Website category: phone
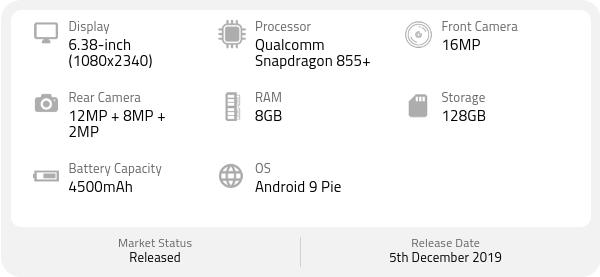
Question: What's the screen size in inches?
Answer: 6.38-inch

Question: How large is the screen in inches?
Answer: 6.38-inch

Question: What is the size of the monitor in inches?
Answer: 6.38-inch

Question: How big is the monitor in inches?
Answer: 6.38-inch

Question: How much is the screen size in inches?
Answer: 6.38-inch

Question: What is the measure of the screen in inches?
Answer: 6.38-inch

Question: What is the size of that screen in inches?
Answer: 6.38-inch

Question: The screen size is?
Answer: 6.38-inch

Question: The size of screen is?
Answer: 6.38-inch

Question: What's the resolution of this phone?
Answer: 1080x2340

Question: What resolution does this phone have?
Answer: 1080x2340

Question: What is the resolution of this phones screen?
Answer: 1080x2340

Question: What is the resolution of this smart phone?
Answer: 1080x2340

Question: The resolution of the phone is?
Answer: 1080x2340

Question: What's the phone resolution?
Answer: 1080x2340

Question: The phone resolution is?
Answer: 1080x2340

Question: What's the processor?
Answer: Qualcomm Snapdragon 855+

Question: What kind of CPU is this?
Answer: Qualcomm Snapdragon 855+

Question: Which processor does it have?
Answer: Qualcomm Snapdragon 855+

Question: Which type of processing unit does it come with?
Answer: Qualcomm Snapdragon 855+

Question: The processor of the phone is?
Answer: Qualcomm Snapdragon 855+

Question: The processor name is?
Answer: Qualcomm Snapdragon 855+

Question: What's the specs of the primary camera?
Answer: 12MP + 8MP + 2MP

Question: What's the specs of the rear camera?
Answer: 12MP + 8MP + 2MP

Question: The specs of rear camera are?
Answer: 12MP + 8MP + 2MP

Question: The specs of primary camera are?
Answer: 12MP + 8MP + 2MP

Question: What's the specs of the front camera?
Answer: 16MP

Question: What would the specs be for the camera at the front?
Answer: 16MP

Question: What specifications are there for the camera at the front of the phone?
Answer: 16MP

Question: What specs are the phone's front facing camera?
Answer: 16MP

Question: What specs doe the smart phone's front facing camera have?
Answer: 16MP

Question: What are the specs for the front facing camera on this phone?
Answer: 16MP

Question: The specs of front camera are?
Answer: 16MP

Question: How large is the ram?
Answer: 8GB

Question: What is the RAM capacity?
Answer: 8GB

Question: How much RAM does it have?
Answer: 8GB

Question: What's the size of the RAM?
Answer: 8GB

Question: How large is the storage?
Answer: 128GB

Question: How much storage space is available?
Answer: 128GB

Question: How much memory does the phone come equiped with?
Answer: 128GB

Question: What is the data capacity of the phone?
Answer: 128GB

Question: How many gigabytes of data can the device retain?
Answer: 128GB

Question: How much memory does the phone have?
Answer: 128GB

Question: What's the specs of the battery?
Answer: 4500mAh

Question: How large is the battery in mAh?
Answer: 4500mAh

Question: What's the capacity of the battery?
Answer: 4500mAh

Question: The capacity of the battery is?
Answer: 4500mAh

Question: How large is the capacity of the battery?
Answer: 4500mAh

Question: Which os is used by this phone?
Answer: Android 9 Pie

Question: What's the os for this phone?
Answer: Android 9 Pie

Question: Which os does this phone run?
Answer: Android 9 Pie

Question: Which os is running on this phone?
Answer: Android 9 Pie

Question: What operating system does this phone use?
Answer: Android 9 Pie

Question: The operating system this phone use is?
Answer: Android 9 Pie

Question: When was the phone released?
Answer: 5th December 2019

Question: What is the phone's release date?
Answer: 5th December 2019

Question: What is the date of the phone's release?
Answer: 5th December 2019

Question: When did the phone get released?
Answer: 5th December 2019

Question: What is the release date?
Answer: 5th December 2019

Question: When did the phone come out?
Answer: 5th December 2019

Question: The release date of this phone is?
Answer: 5th December 2019